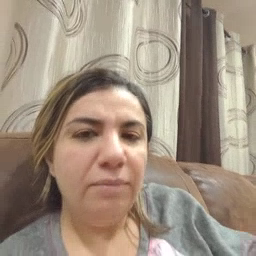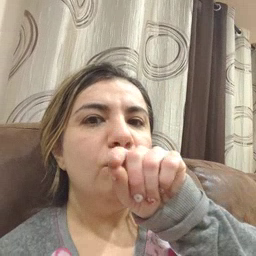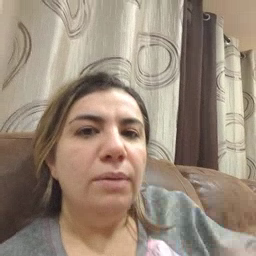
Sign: bird